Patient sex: M
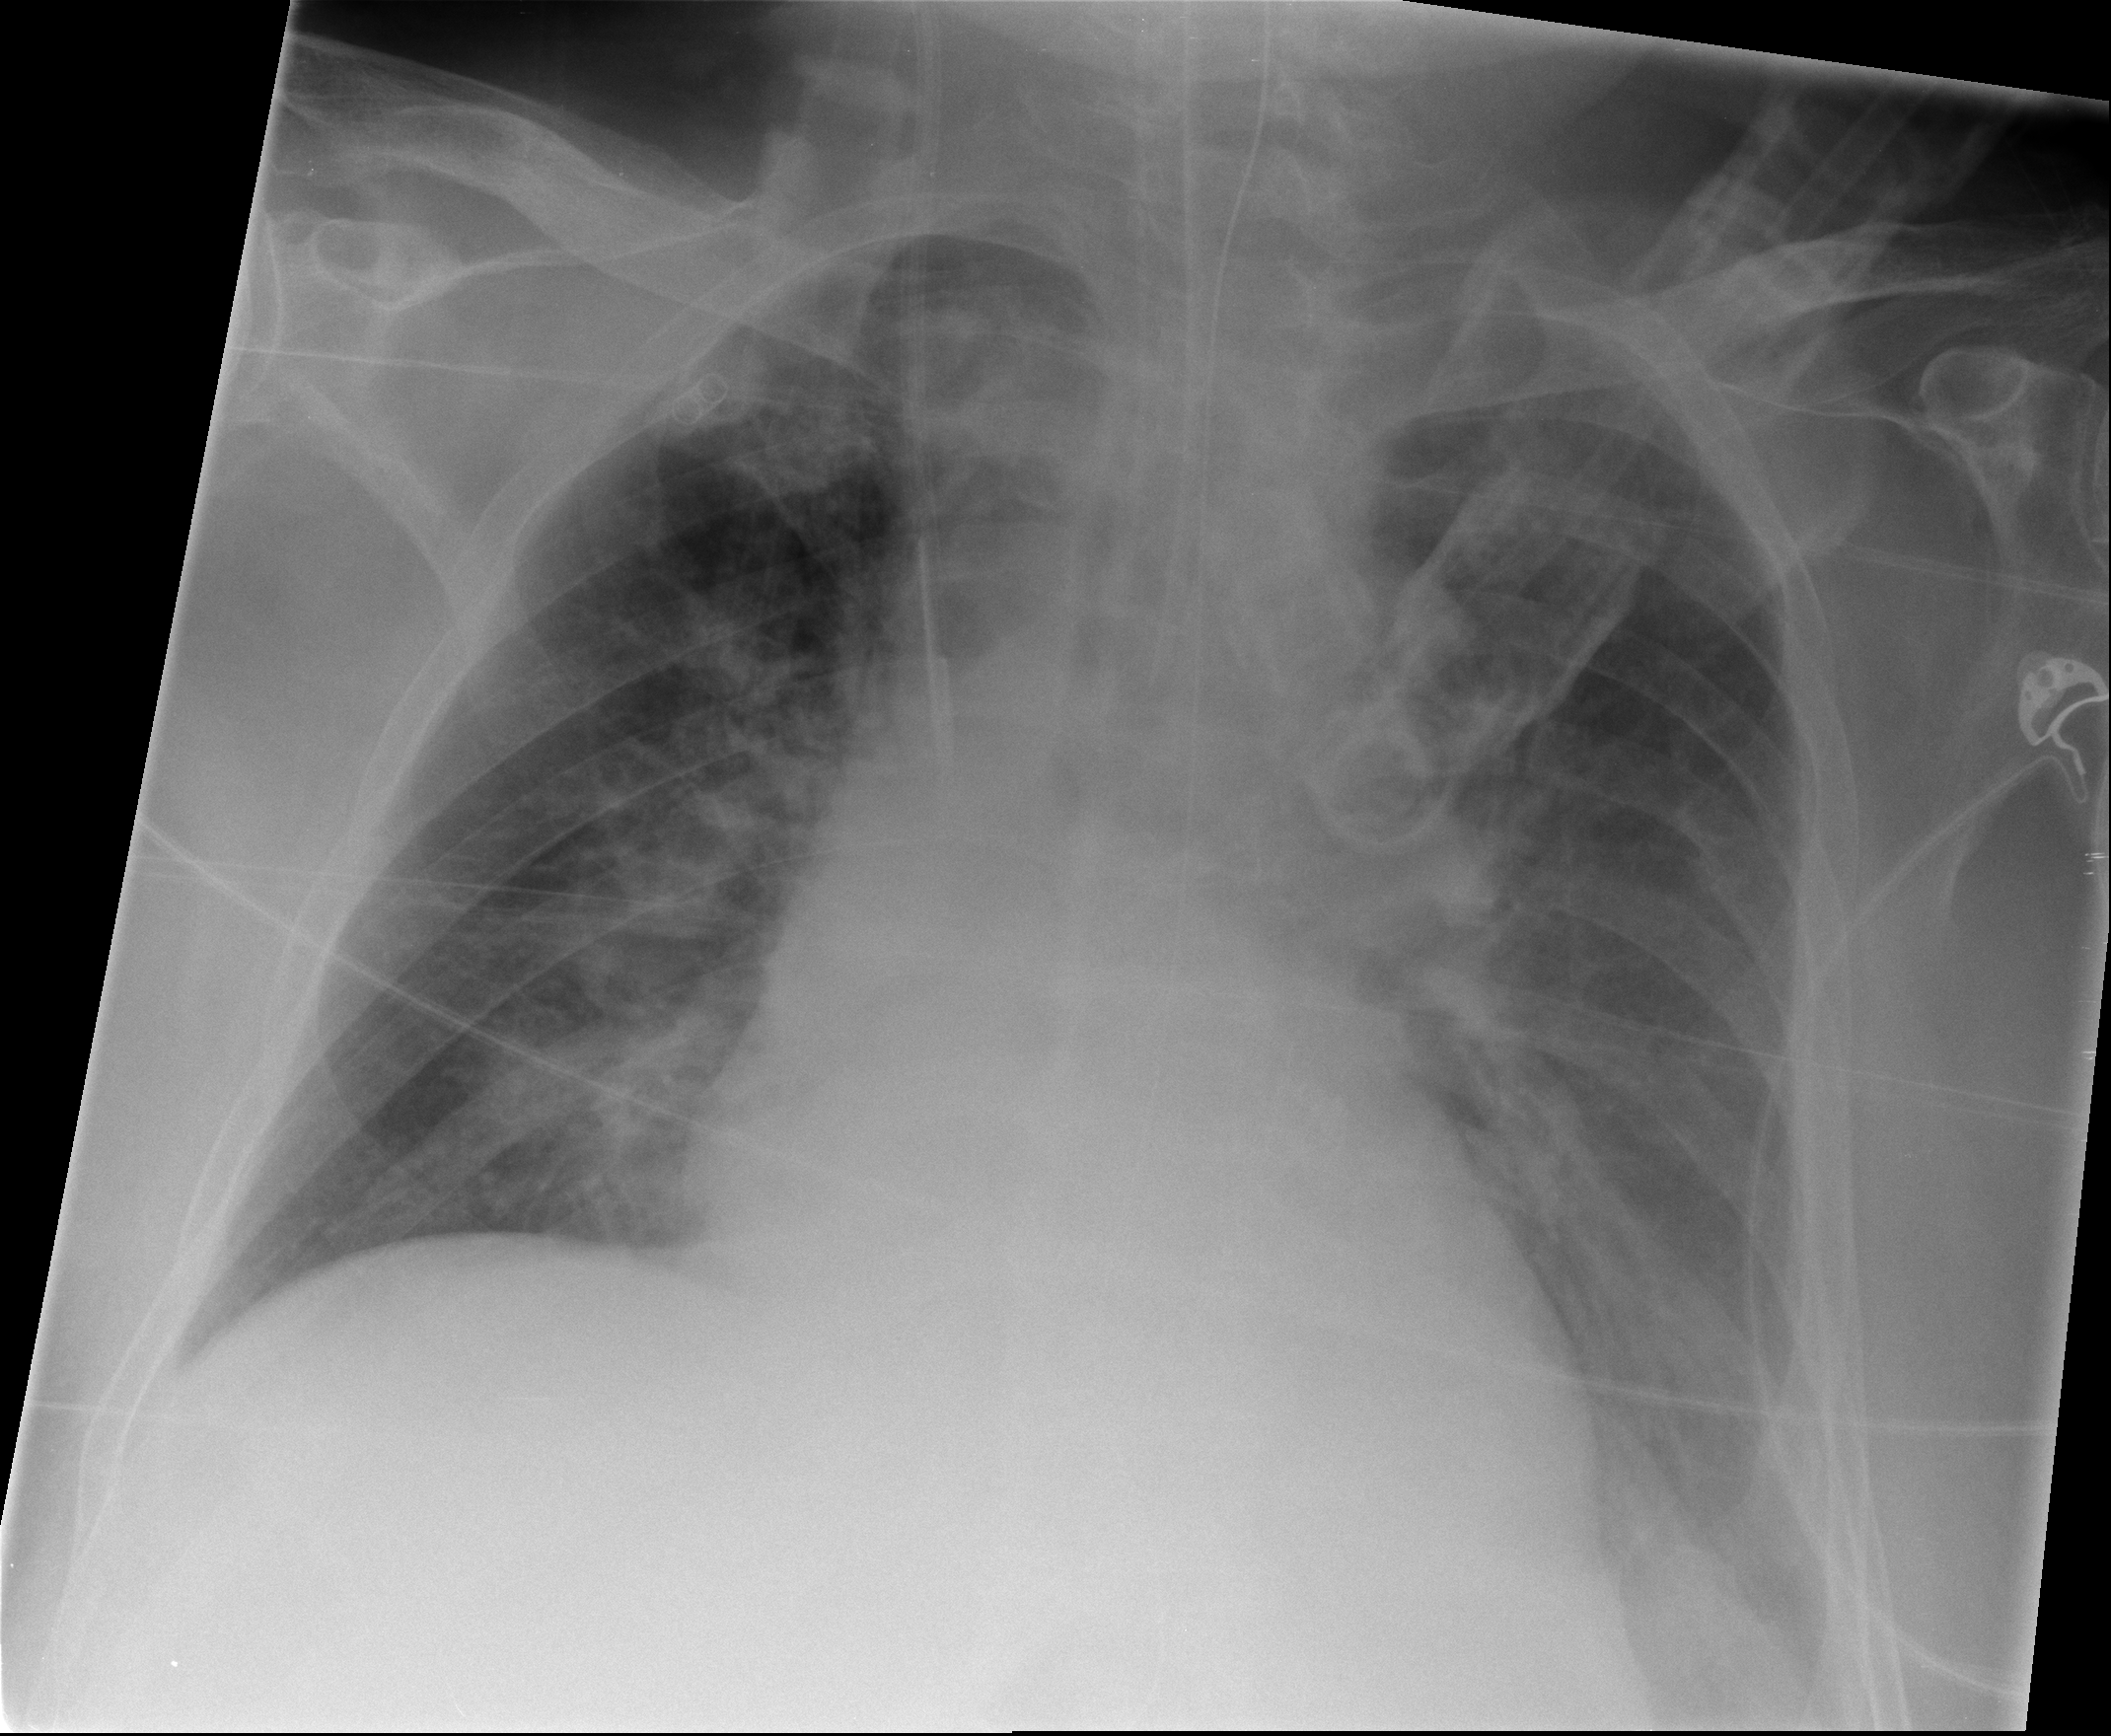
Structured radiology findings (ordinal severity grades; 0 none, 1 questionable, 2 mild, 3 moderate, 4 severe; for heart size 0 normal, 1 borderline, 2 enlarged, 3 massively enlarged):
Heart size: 3
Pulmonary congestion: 2
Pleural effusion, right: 0
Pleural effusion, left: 3
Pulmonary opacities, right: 1
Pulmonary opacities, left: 1
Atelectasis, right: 0
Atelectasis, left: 0